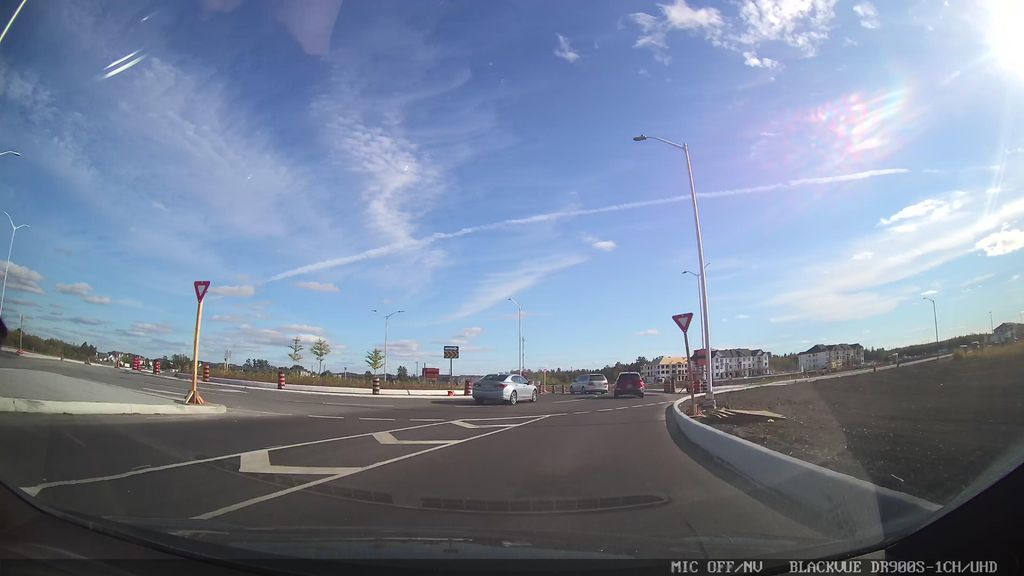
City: ottawa-gatineau